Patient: sex M, age 73
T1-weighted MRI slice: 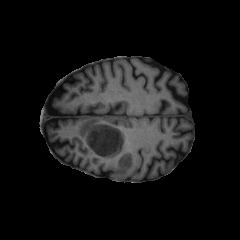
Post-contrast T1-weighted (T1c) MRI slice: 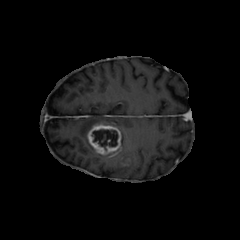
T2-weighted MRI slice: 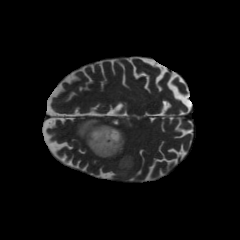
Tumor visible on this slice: yes
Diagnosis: Glioblastoma, IDH-wildtype
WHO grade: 4